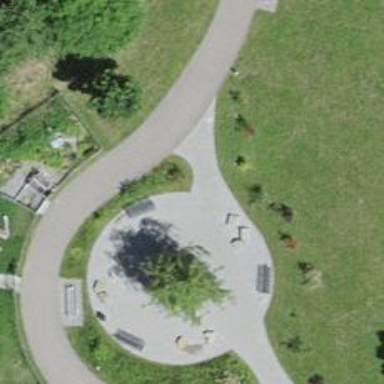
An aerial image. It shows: Bench.